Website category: book
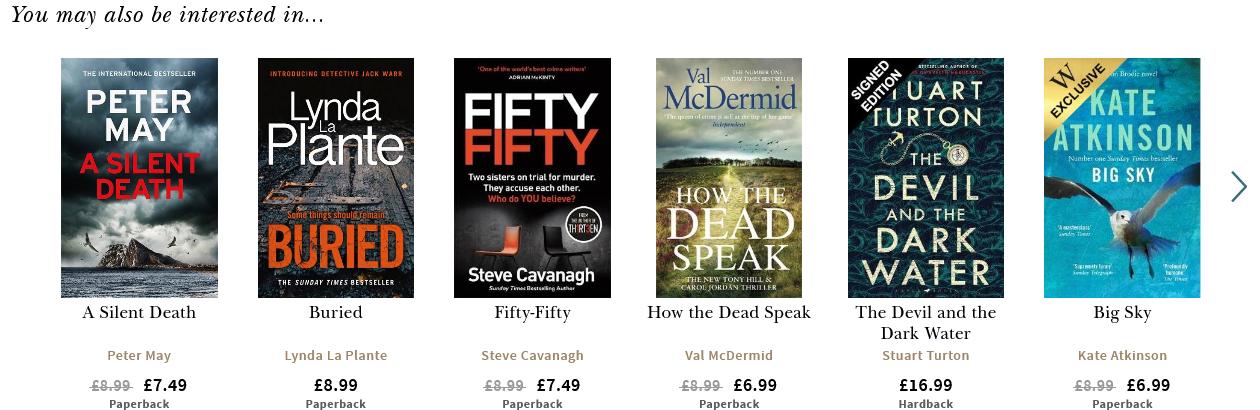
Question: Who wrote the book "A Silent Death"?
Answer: Peter May

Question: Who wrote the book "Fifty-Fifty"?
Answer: Steve Cavanagh

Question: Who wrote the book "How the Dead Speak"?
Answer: Val McDermid

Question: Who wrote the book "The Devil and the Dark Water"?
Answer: Stuart Turton

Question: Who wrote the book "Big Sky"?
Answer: Kate Atkinson

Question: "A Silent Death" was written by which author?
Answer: Peter May

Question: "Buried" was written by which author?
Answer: Lynda La Plante

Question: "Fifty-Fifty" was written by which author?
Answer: Steve Cavanagh

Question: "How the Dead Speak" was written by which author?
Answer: Val McDermid

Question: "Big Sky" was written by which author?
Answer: Kate Atkinson

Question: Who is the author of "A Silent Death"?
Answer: Peter May

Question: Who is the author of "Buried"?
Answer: Lynda La Plante

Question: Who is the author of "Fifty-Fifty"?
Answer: Steve Cavanagh

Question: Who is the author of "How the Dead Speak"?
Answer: Val McDermid

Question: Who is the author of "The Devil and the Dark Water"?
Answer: Stuart Turton

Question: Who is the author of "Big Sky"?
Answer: Kate Atkinson

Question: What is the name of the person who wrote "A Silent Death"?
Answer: Peter May

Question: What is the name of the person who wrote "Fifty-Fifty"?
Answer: Steve Cavanagh

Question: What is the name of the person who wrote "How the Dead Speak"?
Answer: Val McDermid

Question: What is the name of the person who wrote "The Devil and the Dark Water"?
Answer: Stuart Turton

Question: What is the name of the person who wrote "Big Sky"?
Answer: Kate Atkinson

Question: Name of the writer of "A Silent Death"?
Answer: Peter May

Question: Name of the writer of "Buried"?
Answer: Lynda La Plante

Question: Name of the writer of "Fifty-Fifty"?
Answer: Steve Cavanagh

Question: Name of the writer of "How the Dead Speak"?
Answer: Val McDermid

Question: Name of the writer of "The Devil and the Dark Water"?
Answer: Stuart Turton

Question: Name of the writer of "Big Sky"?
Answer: Kate Atkinson

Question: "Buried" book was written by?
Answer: Lynda La Plante

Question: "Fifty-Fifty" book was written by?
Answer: Steve Cavanagh

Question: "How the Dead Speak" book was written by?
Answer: Val McDermid

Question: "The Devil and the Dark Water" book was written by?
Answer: Stuart Turton

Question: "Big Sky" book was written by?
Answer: Kate Atkinson

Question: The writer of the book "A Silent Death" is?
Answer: Peter May

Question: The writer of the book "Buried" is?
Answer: Lynda La Plante

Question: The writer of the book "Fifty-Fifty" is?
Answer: Steve Cavanagh

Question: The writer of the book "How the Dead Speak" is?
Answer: Val McDermid

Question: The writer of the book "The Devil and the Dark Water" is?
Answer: Stuart Turton

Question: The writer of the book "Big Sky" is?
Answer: Kate Atkinson

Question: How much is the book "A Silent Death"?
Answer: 7.49

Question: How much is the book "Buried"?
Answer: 8.99

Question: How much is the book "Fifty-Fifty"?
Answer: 7.49

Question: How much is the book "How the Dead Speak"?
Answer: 6.99

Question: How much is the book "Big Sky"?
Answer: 6.99

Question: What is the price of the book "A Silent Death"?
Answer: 7.49

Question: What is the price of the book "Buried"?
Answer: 8.99

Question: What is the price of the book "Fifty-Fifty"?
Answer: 7.49

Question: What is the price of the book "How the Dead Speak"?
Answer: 6.99

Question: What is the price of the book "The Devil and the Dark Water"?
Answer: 16.99

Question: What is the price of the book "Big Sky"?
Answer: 6.99

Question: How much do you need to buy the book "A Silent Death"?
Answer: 7.49

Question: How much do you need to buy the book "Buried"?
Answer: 8.99

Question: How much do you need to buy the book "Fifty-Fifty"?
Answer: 7.49

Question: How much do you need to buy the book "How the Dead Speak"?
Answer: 6.99

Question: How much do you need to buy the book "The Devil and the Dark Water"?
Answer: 16.99

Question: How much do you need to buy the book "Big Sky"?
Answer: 6.99

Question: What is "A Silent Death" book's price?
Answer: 7.49

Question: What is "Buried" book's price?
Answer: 8.99

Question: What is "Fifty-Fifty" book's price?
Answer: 7.49

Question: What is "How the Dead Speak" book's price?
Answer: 6.99

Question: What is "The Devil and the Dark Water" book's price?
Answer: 16.99

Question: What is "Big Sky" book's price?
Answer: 6.99

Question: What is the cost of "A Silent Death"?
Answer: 7.49

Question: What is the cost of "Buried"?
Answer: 8.99

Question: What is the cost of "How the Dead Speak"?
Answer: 6.99